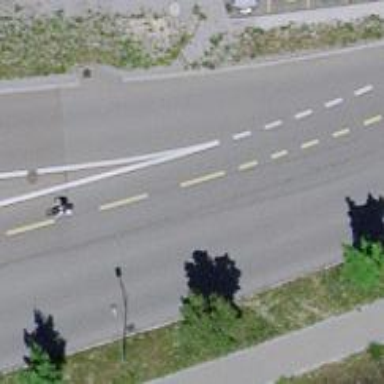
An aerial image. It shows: Unclassified road with asphalt surface. There is separate sidewalk and designated cycle lane on the left side.